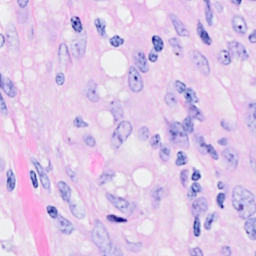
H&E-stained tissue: Breast